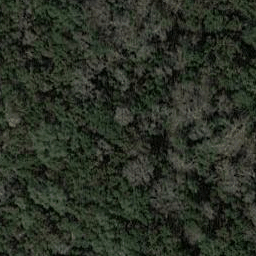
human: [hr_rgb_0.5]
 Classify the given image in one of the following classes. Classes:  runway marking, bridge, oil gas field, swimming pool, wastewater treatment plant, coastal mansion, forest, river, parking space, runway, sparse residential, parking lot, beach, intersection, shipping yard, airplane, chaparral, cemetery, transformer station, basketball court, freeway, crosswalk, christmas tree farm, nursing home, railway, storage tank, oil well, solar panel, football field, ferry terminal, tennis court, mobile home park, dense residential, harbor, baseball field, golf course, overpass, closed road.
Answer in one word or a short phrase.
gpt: forest